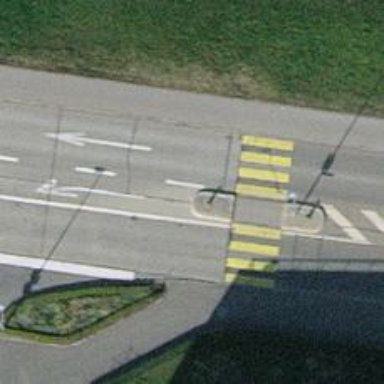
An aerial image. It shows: Primary highway with asphalt surface. Both sides of the road have sidewalks and there is cycle track on the left side.